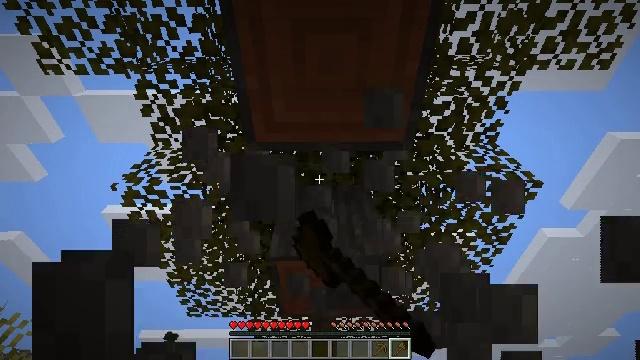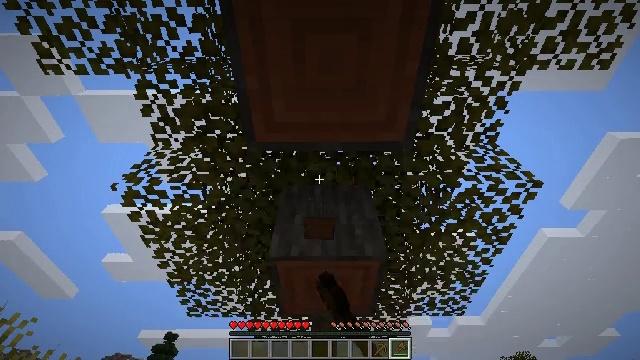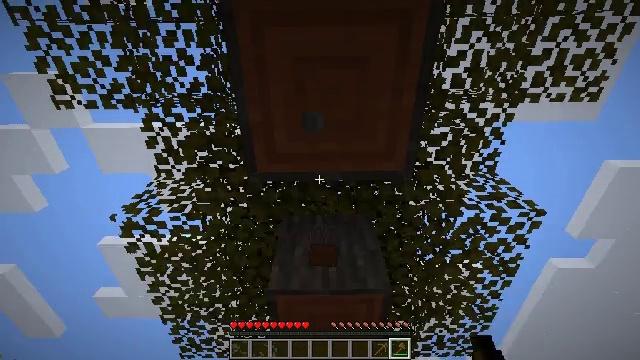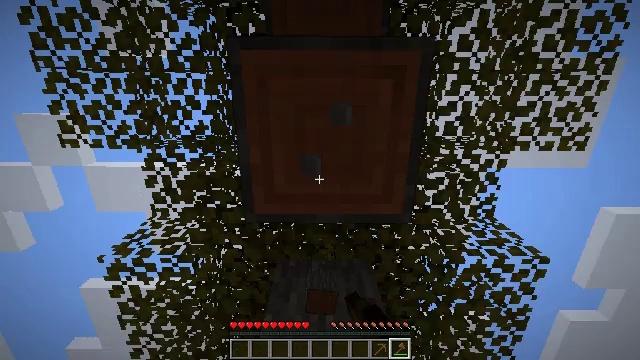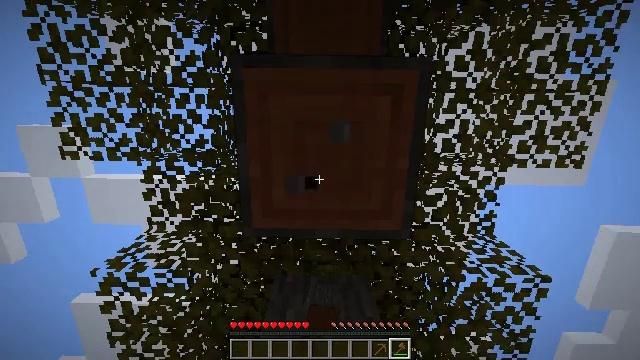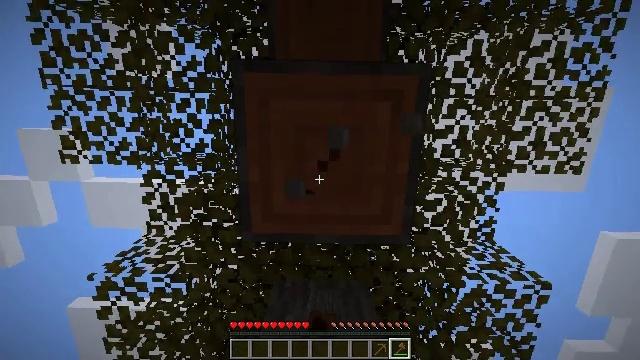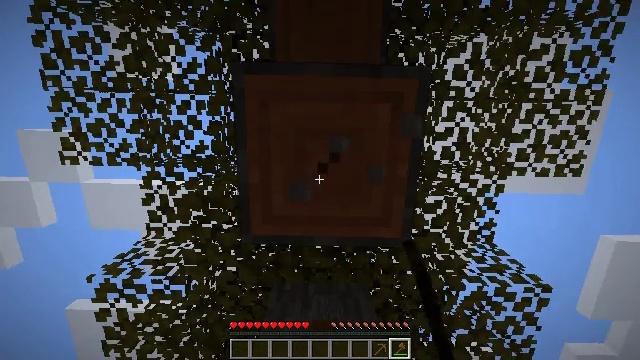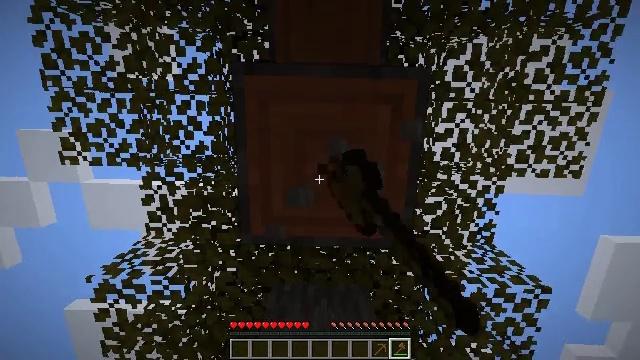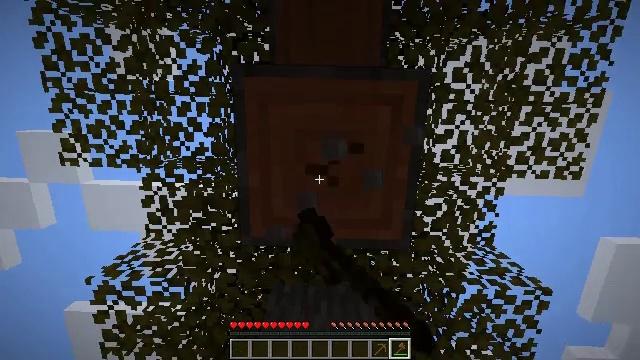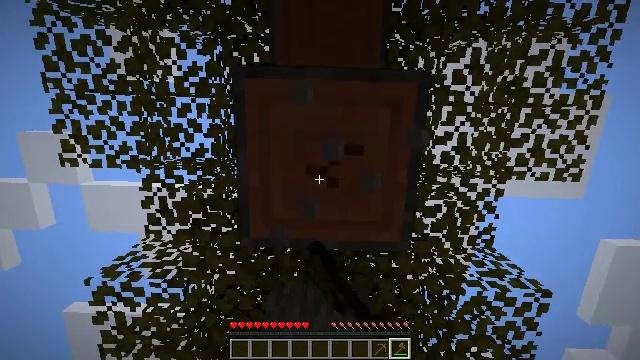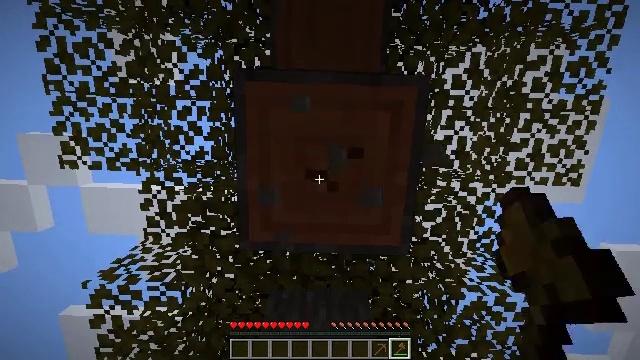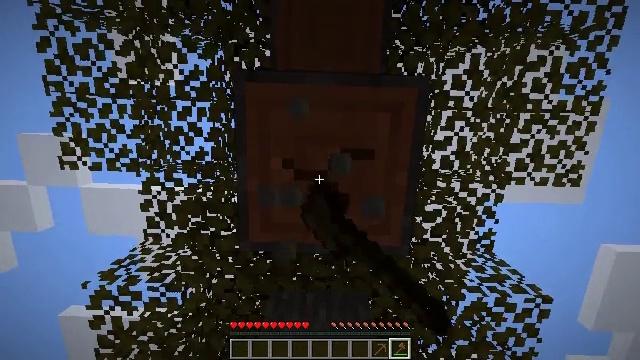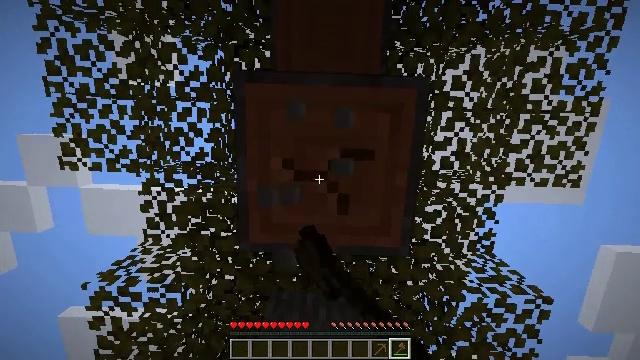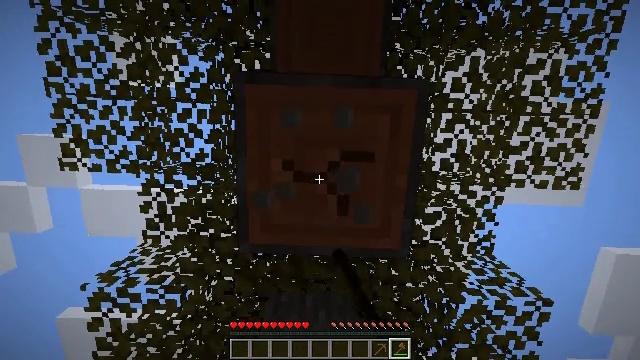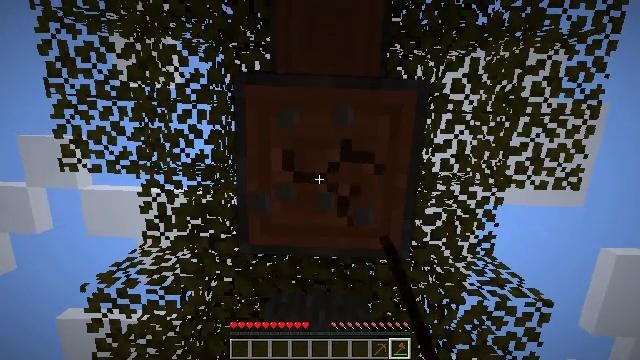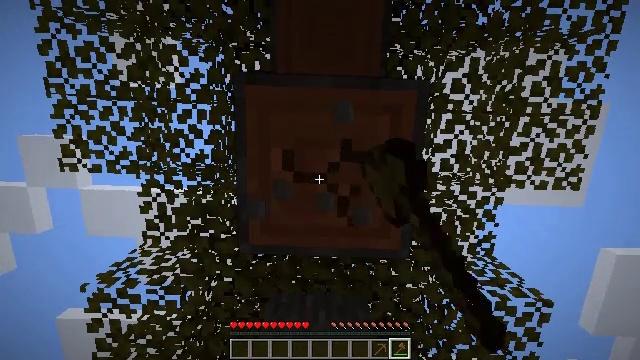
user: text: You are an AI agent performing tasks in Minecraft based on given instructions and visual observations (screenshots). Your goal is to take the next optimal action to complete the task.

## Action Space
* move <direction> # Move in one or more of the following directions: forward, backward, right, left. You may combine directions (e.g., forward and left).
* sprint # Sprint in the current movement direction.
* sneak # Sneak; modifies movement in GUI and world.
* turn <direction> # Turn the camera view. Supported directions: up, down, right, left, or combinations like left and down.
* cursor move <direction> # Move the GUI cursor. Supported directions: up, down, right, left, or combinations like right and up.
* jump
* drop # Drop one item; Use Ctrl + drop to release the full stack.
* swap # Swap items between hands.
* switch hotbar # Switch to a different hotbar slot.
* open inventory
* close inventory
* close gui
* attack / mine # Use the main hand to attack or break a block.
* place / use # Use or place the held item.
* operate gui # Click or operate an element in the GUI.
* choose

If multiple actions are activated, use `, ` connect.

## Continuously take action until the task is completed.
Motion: motion action
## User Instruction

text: Collect acacia logs by breaking the tree.
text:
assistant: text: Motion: attack / mine
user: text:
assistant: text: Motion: turn up, attack / mine
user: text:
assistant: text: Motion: turn right and up, attack / mine
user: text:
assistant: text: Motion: turn up, attack / mine
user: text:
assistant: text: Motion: turn up, attack / mine
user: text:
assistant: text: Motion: attack / mine
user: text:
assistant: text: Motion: attack / mine
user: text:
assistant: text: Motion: attack / mine
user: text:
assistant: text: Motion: attack / mine
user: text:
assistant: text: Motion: attack / mine
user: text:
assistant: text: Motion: attack / mine
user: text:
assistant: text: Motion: attack / mine
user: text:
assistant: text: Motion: attack / mine
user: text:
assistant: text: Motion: attack / mine
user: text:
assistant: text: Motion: attack / mine
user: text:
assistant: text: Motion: attack / mine
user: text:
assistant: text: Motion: attack / mine
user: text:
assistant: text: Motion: attack / mine
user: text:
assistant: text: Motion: attack / mine
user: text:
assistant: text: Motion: attack / mine
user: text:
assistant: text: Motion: attack / mine
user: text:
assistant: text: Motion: attack / mine
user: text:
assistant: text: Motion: attack / mine
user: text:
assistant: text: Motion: attack / mine
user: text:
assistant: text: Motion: attack / mine
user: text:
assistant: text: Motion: attack / mine
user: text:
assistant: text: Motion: attack / mine
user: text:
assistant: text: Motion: attack / mine
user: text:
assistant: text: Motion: attack / mine
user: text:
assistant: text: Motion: turn right and up, attack / mine